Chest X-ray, PA view. Patient: 55 years old, sex M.
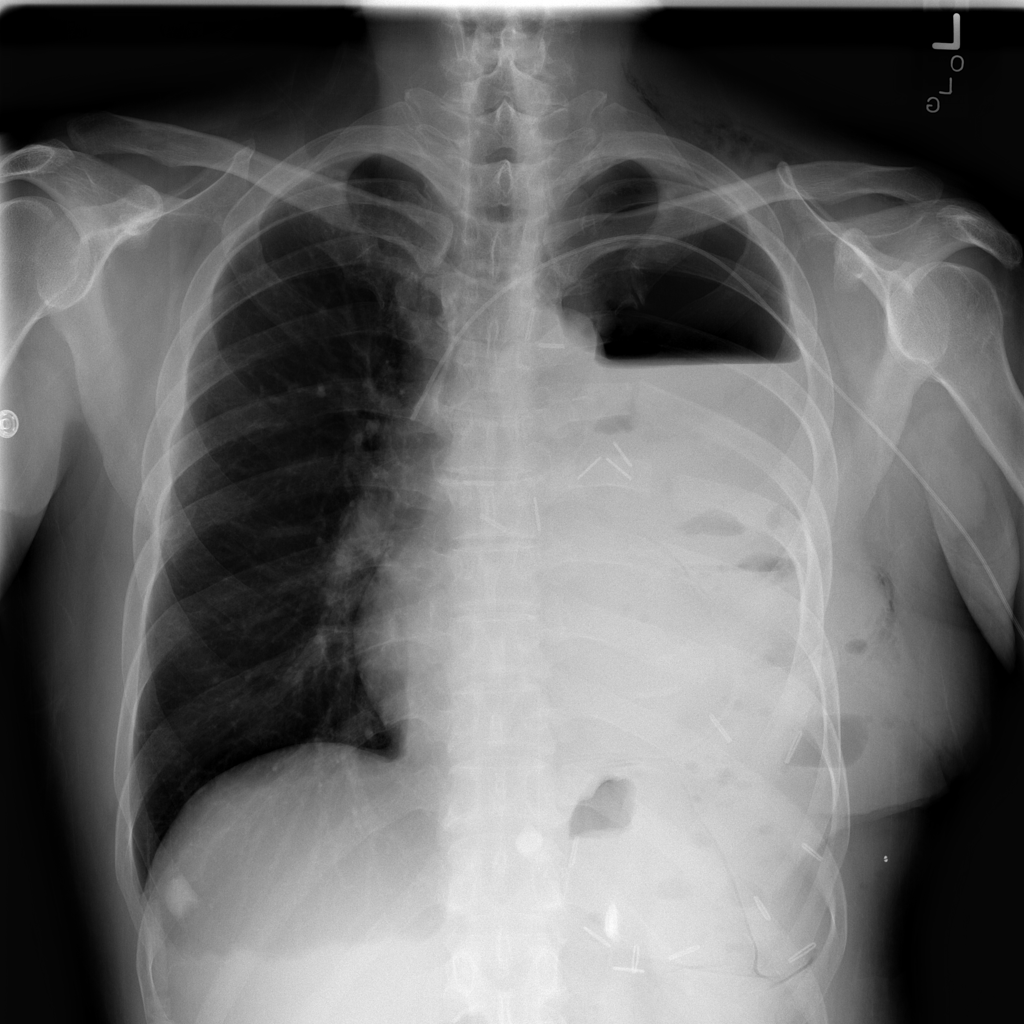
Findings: No Finding